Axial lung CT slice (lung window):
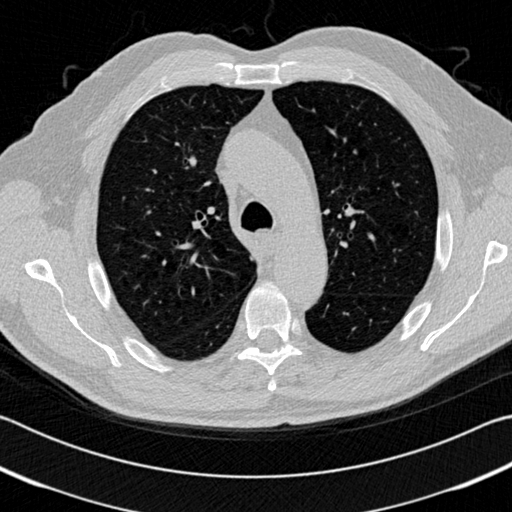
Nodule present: no